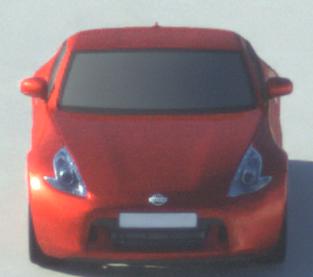
Make: Nissan
Model: 370Z Coupé
Detailed model: 370Z (Z34) Coupé
Model produced from: 2009/12
Model produced until: 2013/03
Doors: 3
Color: red
Road condition: dry road
Daytime: sunrise or sunset
Contrast: medium contrast